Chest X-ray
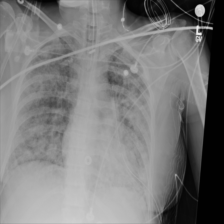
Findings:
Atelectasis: negative
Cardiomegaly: negative
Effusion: negative
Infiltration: negative
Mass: negative
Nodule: negative
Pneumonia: negative
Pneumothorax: positive
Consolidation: negative
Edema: negative
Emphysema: negative
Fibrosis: negative
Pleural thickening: negative
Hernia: negative